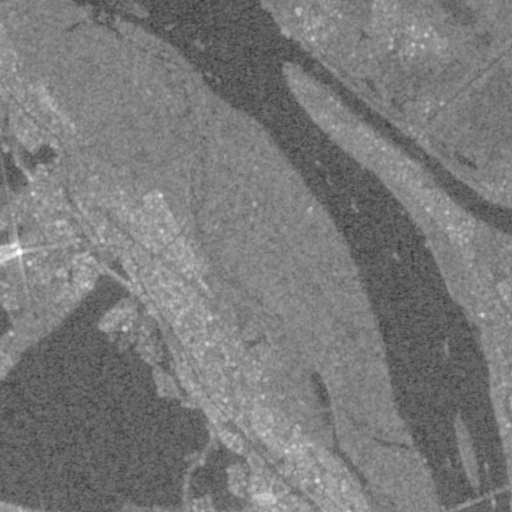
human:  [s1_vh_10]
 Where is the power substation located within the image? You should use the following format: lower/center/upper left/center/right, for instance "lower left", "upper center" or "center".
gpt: The power substation is located in the lower center of the image.
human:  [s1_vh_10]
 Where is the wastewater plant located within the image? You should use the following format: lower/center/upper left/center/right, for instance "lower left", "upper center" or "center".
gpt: The wastewater plant is located in the upper left of the image.
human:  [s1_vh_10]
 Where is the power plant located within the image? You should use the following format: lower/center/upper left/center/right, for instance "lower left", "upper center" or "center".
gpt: There is no power plant in the image.

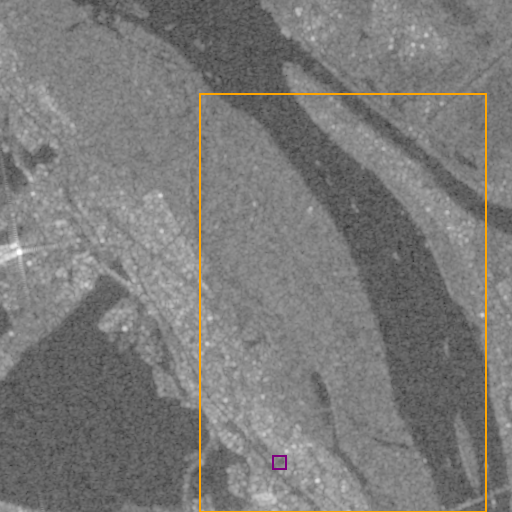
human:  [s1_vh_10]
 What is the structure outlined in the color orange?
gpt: The structure outlined in orange is a crop field.
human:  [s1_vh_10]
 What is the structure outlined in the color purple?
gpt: The structure outlined in purple is a park.
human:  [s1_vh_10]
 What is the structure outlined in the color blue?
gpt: There is no blue outline.